Question: It's been a while (2 years?) since I've done a bigger website. I'm now developing one and as usual, I ran onto some cross-browser difficulties.
The problem I'm solving now can be seen on the picture below - I have a page with a h2 element, which displays differently in Chrome and IE 11. The element has all the properties like line-height, font-size, padding, margin and so fort specified, but still displays differently. In one browser, the text is right on the top of the element, in the other one, it is in the middle. This causes some graphical issues and I can't seem to find a way to resolve this without writing a browser-specific css definition for each browser (Firefox does something similar to and is somewhere in the middle of these two - the text is in the upper part of the element, but not on the very top of it).
The other similar elements like h1 are affected as well.
I understand this is likely related to the way these browsers handle fonts and calculate their positioning, but at the moment, this doesn't help me much. I'd be grateful for any advice you might have, since I'm probably not the first one to be solving this.
EDIT:
I won't insert the HTML code here since this affects all these elements regardless of where they appear. For an instance, the text highlighted in the page is a normal h2 with the following CSS attributes:
'''
color: rgb(0, 0, 0);
display: block;
font-family: 'Myriad Pro', Arial;
font-size: 22px;
font-weight: bold;
height: 27px;
margin-bottom: 0px;
margin-top: 20px;
text-transform: none;
width: 634px;
'''
normal has this css:
'''
font-size: 14px;
margin-top: 10px;
margin-bottom: 12px;
line-height: 17px;
'''

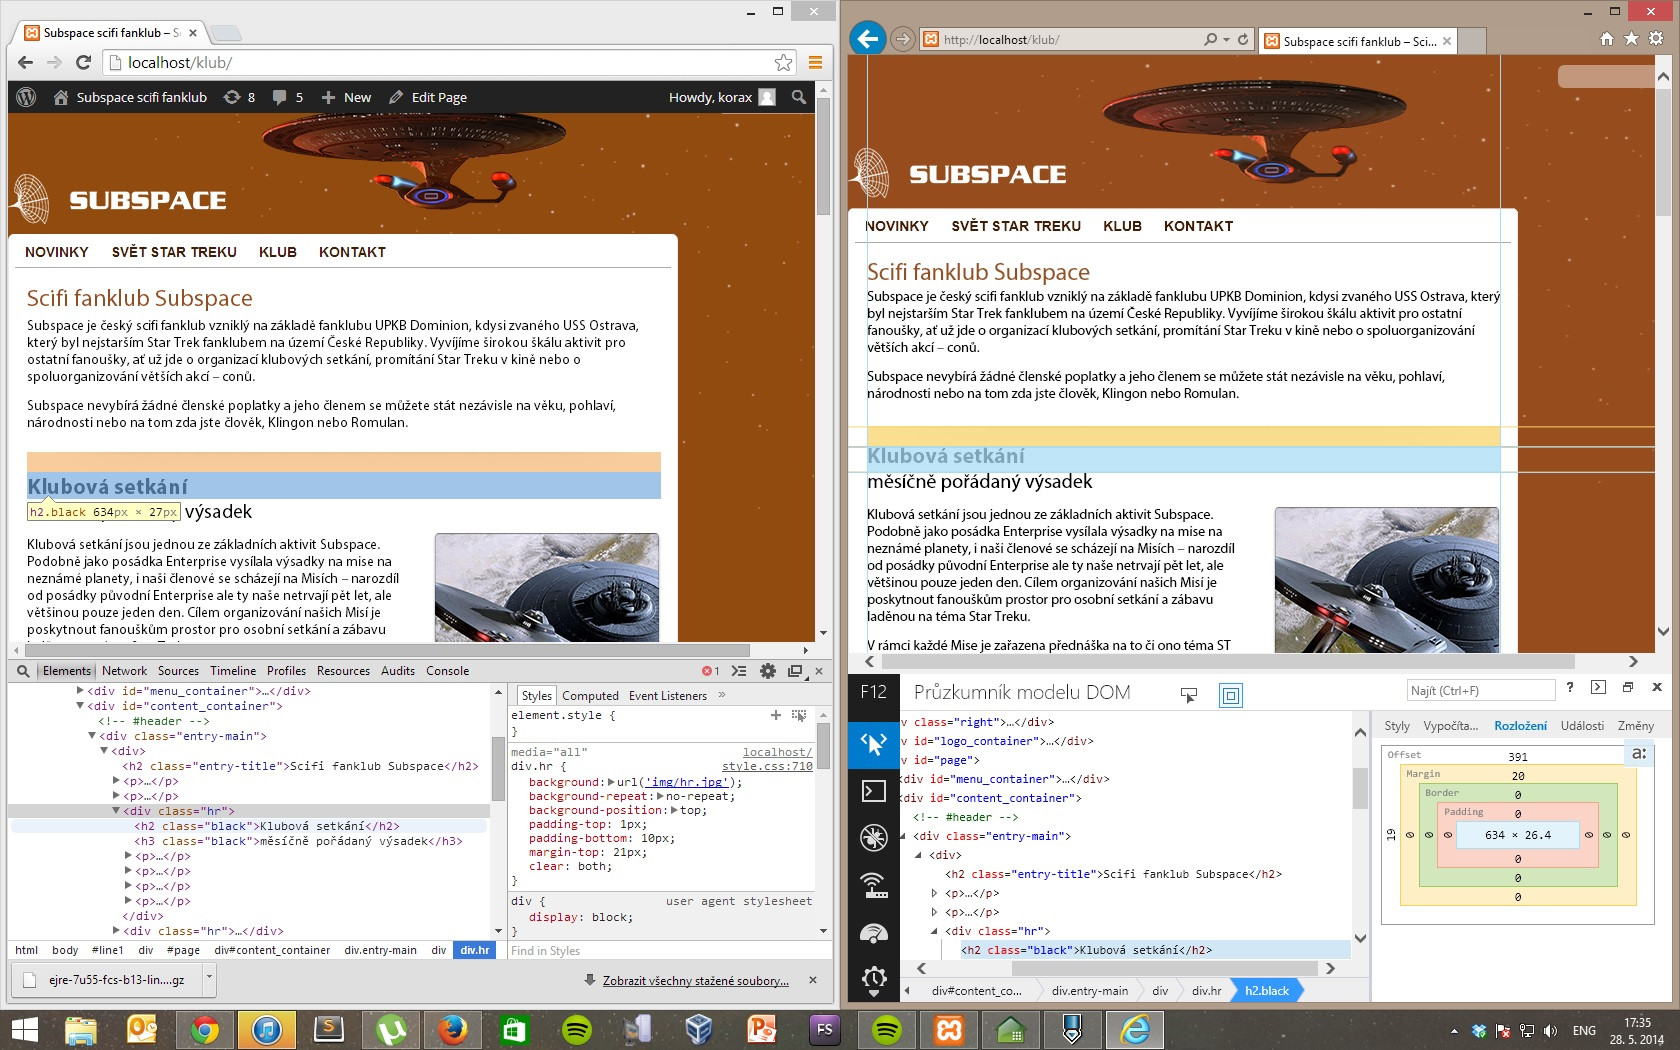
Answer: So I've found a solution. Little surprising, but makes sense.
I'm using Typekit from Adobe, which is something like google fonts. I actually found out that the cause of this text-shifting is the fact that I'm using the typekit font. When I switched to Arial, everything was fine.
I also came acrticle which describes the topic: <URL>
The problem has to do with baseline and em boxes set wrong in the given font I used. Switching to another font which had these properties set correctly fixed my problem.
Thanks for all your help guys.